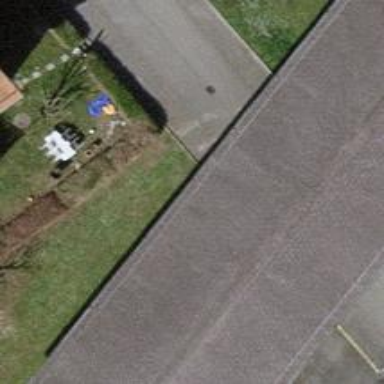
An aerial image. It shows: Driveway that serves as building passage under tunnel.